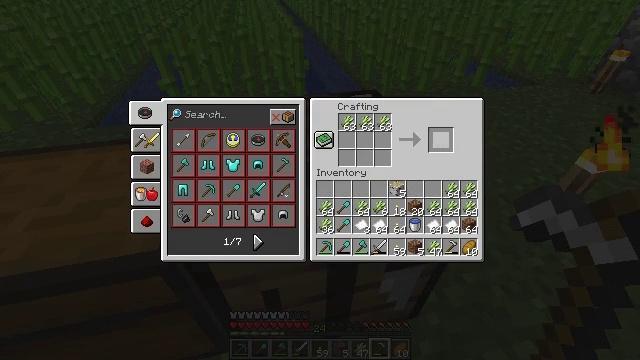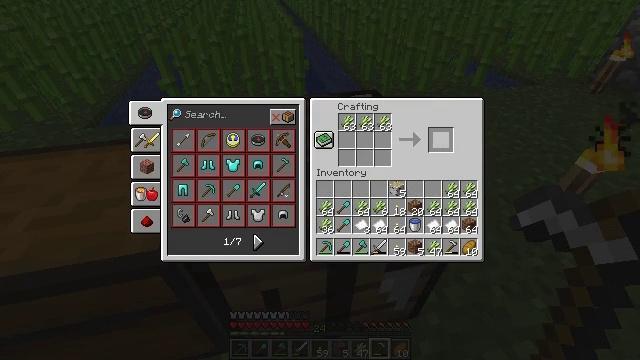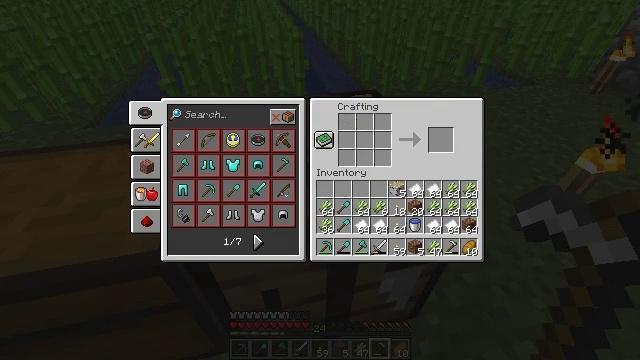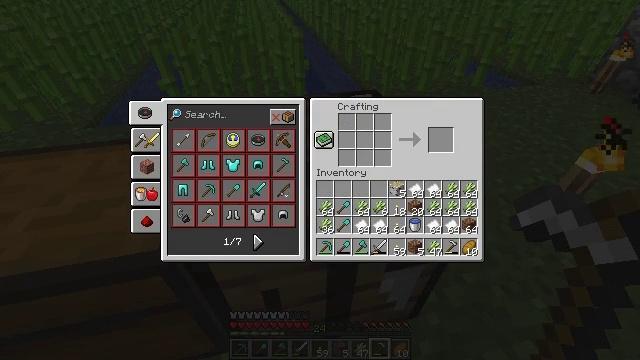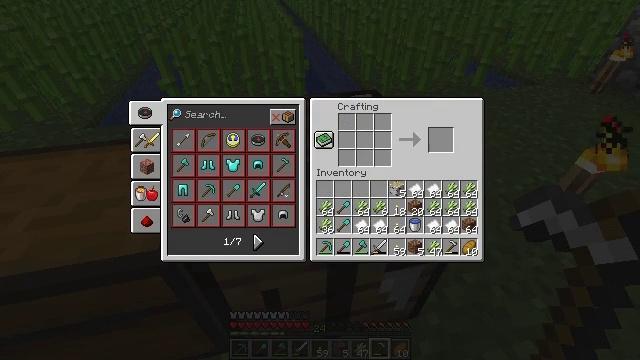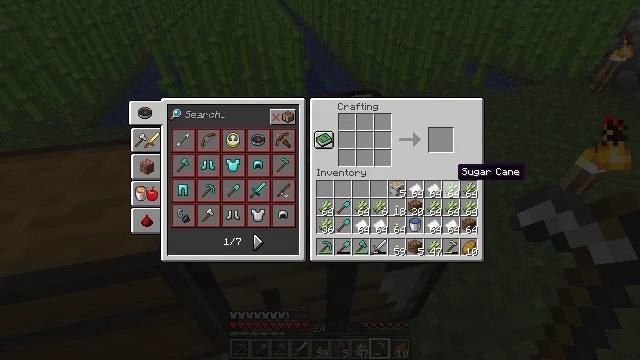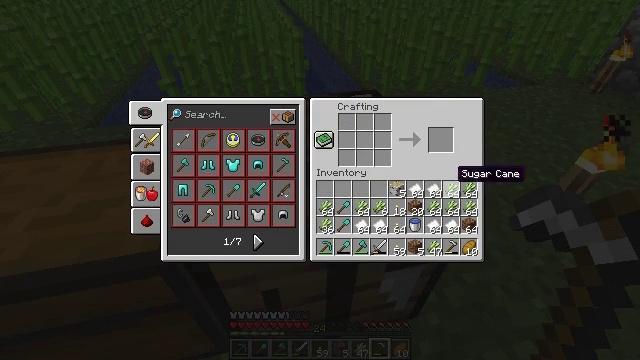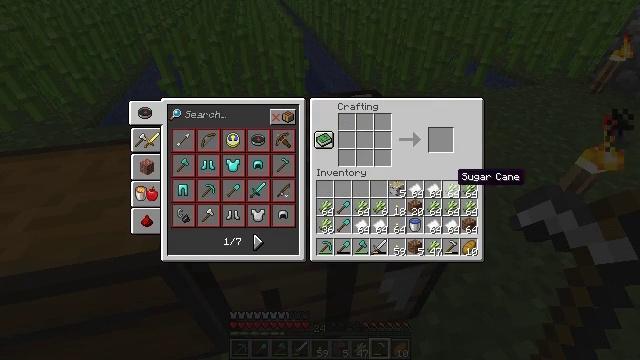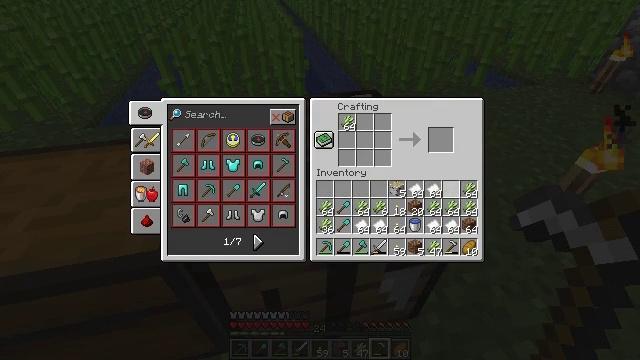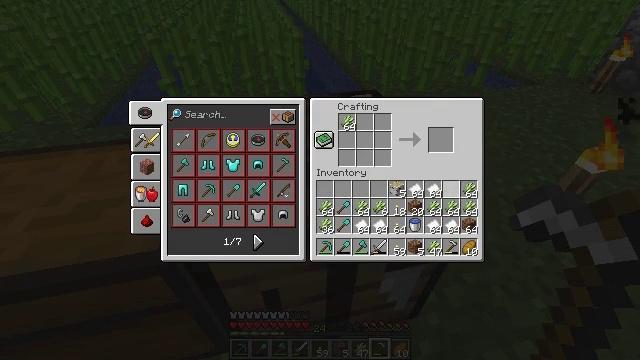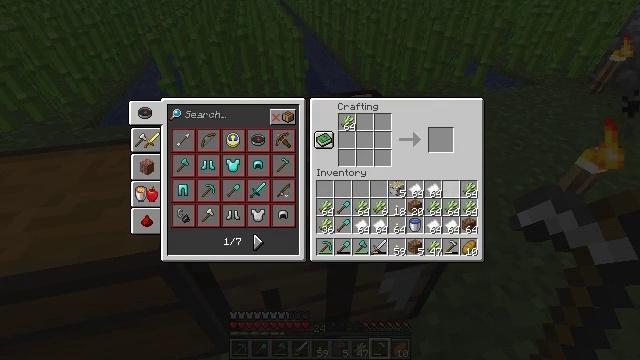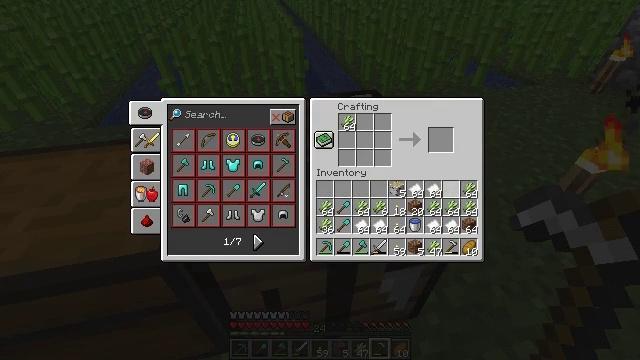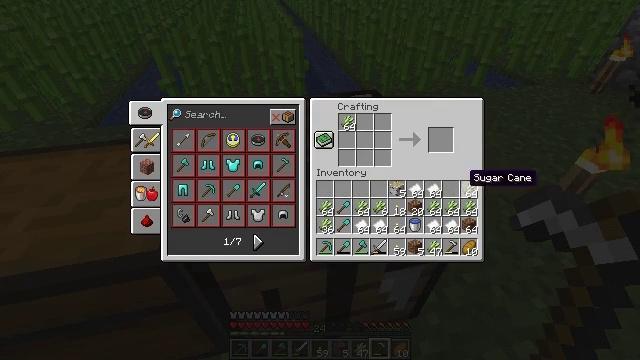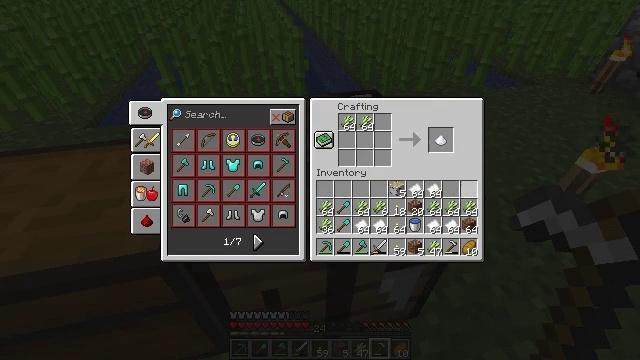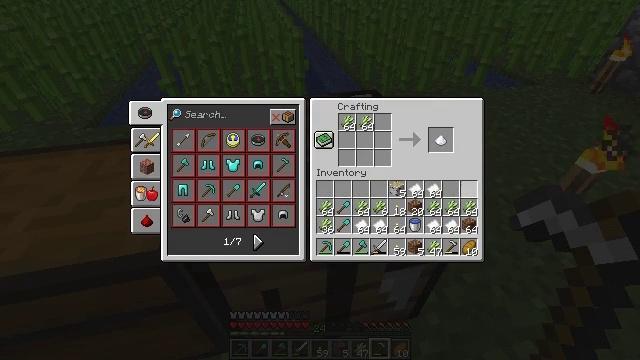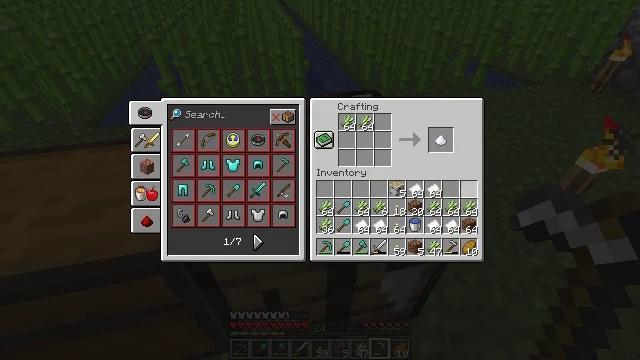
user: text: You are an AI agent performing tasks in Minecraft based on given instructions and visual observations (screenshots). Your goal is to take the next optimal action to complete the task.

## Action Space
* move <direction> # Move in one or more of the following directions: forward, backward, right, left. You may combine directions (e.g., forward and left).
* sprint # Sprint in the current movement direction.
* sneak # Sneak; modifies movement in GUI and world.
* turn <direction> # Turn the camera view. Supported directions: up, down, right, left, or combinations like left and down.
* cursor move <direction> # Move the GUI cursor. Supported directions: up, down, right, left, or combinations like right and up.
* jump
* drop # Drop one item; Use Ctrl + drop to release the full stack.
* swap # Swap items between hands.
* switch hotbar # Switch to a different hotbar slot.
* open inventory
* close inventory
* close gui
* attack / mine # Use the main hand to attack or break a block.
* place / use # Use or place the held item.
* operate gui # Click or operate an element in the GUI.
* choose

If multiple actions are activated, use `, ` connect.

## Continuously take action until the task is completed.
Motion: motion action
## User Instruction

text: Craft paper using the crafting table.
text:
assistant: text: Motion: sneak, choose
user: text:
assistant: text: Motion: sneak, cursor move right and down
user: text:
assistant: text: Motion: sneak, cursor move down
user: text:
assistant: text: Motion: sneak, cursor move down
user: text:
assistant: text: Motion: sneak
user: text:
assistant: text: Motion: sneak
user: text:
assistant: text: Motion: sneak
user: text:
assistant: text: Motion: sneak, choose
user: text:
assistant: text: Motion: sneak, choose
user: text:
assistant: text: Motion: sneak, choose
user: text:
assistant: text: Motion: sneak
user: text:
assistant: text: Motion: sneak
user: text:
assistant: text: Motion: sneak, choose
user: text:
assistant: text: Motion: sneak, choose
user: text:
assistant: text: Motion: sneak, choose
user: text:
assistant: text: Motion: sneak
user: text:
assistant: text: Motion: sneak, choose
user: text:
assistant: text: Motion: sneak, choose
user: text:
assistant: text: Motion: sneak, choose
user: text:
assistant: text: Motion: sneak
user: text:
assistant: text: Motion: sneak
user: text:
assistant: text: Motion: sneak, cursor move up
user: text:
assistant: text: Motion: sneak, cursor move up
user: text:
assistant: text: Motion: sneak, cursor move left and up
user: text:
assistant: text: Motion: sneak, cursor move up
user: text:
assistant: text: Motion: sneak
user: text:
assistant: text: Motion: sneak
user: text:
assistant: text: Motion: sneak
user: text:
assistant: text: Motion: sneak, choose
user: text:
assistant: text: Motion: sneak, choose